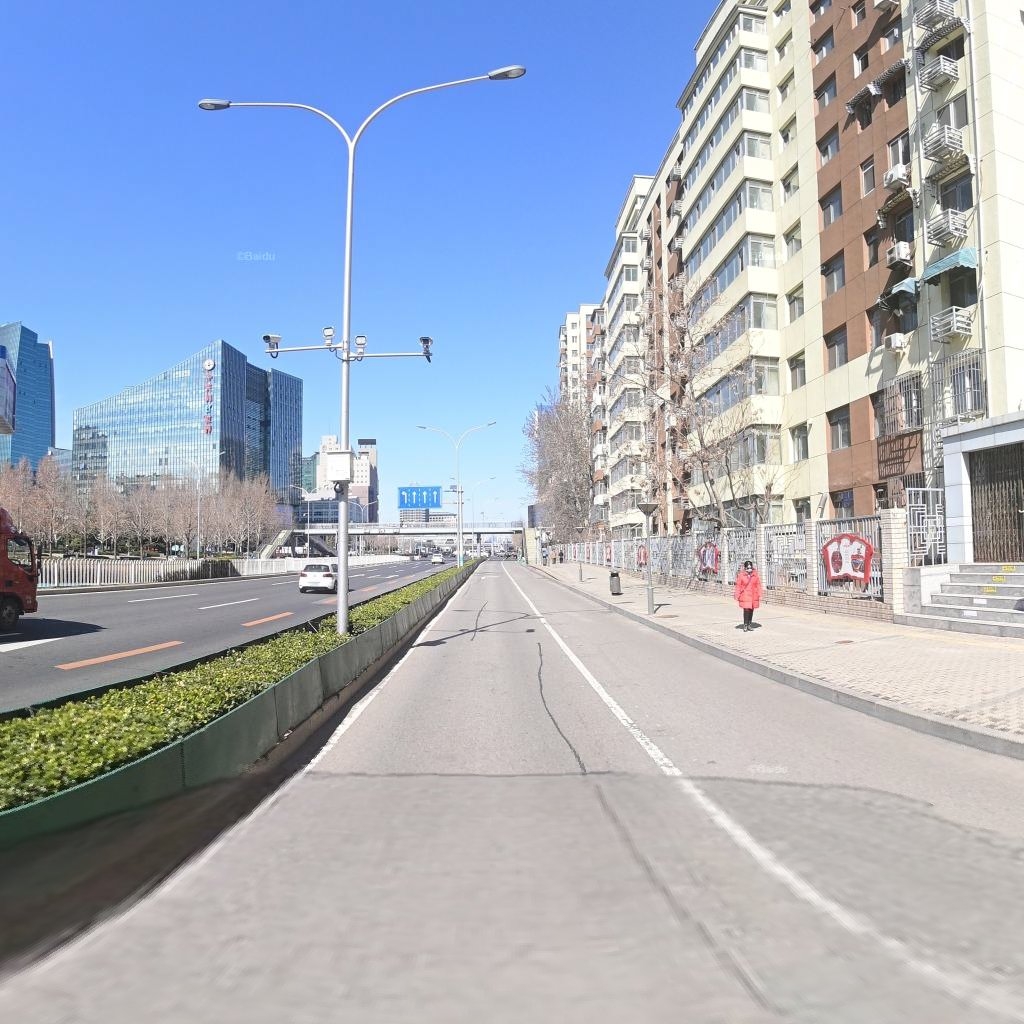
Region: Haidian
Road damage annotations: longitudinal patch, longitudinal patch, longitudinal patch